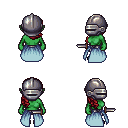
a pixel art fantasy rpg character, female body template, orc, green skin, overskirt, metal pants, brunette right-swept hairstyle, metal helm, black slippers, dagger, four views (front, back, left, right), 2x2 character sprite sheet, small pixel art, hard edges, no anti-aliasing